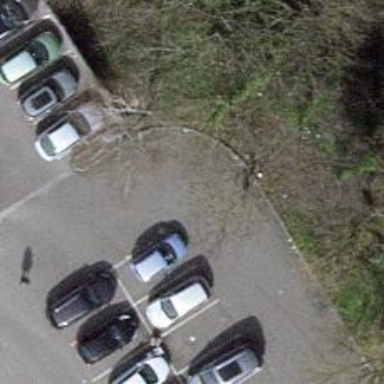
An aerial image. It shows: Asphalt parking aisle along service road.